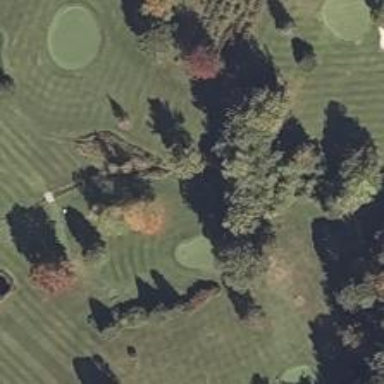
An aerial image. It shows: Golf hole.